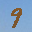
Label: 9